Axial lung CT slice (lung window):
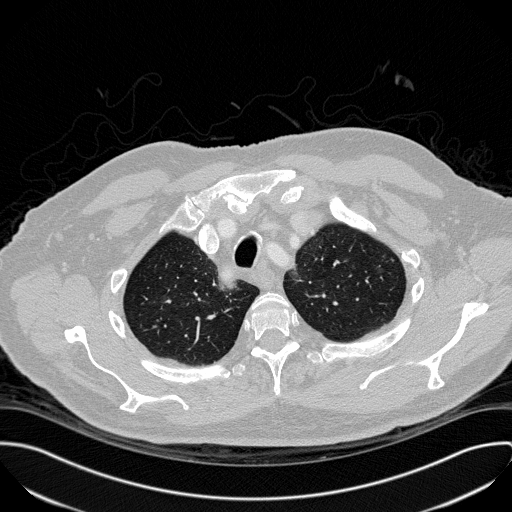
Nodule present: yes
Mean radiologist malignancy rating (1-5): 3.25